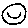
Label: smiley face